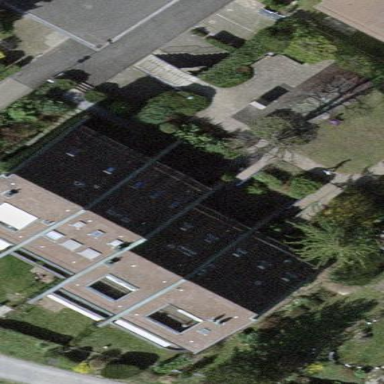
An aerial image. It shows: Pitched roof building.